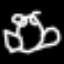
Label: frog